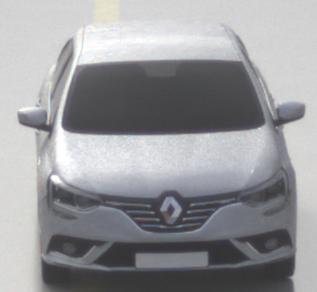
Make: Renault
Model: Mégane ENERGY TCe 100
Detailed model: Mégane (IV)
Model produced from: 2016/03
Model produced until: 2018/08
Doors: 5
Color: white
Road condition: wet road
Daytime: morning or afternoon
Contrast: low contrast